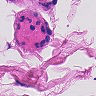
Metastatic tissue present: no